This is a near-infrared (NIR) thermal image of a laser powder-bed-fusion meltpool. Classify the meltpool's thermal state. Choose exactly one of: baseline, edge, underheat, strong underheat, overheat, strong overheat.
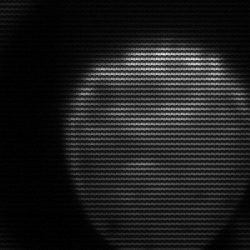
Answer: edge